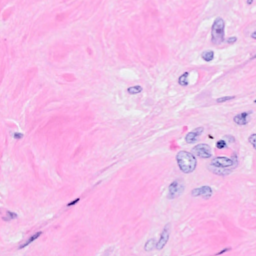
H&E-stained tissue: Breast